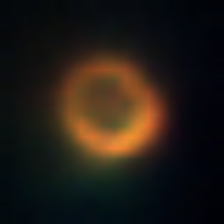
Taxon: NanoPlankton
Group: Other